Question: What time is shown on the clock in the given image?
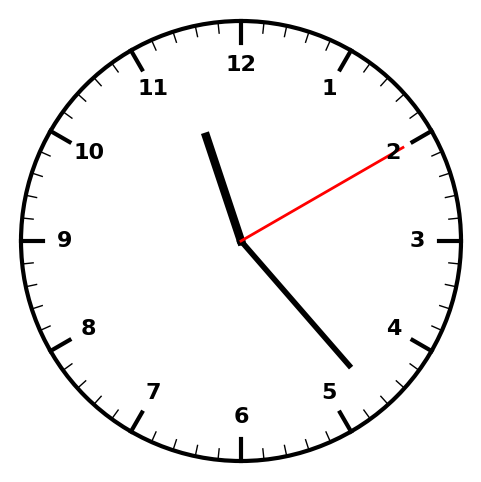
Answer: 11:23:10